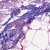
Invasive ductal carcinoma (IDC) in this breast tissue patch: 0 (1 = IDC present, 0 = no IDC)